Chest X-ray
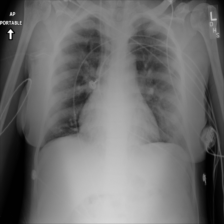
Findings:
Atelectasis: negative
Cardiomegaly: negative
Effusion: negative
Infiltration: negative
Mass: negative
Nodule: negative
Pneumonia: negative
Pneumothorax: negative
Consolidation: negative
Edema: negative
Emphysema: negative
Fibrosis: negative
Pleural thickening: negative
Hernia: negative